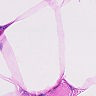
Metastatic tissue present: no